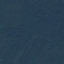
Land use / land cover class: Forest